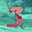
Label: 3